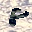
Label: 8